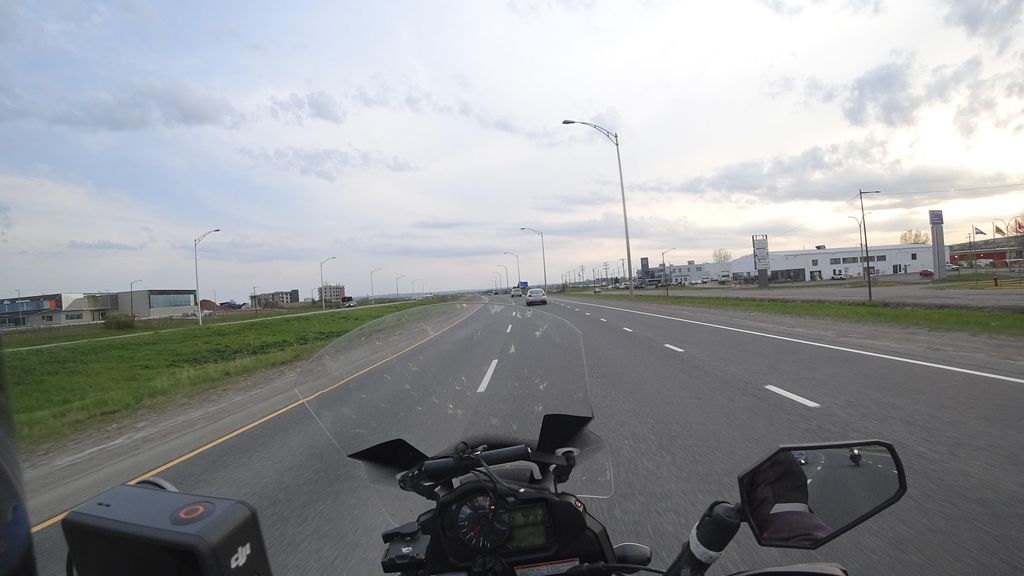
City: quebec_city